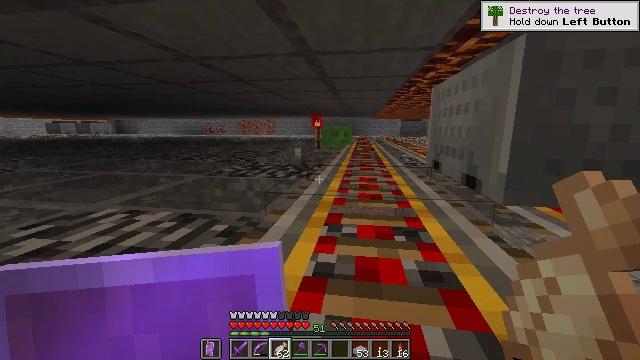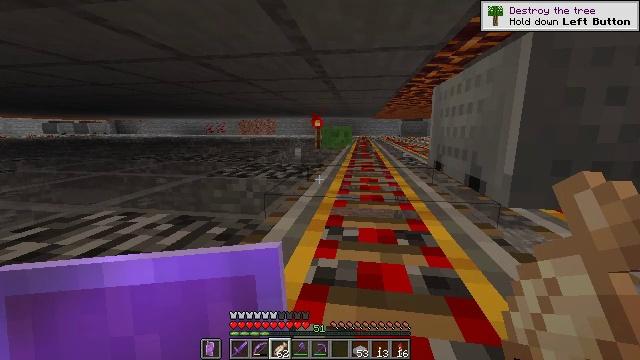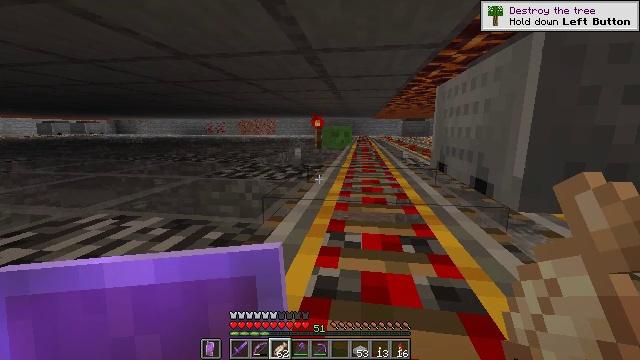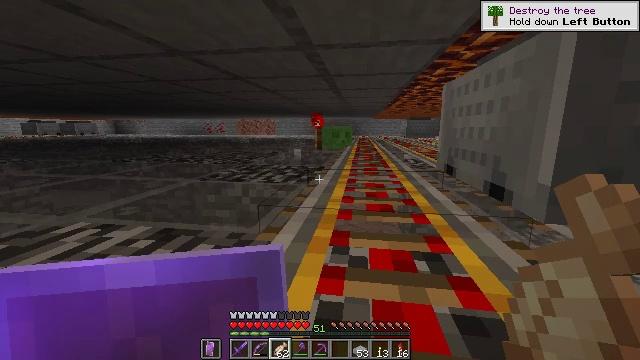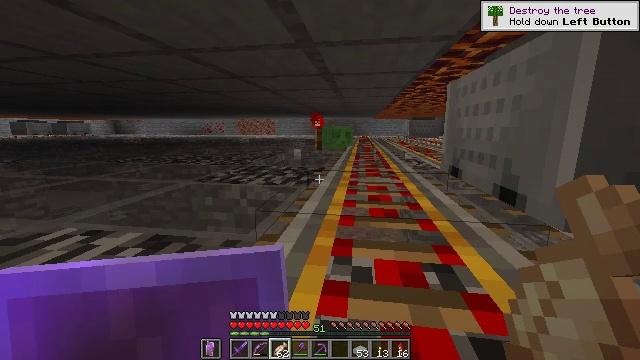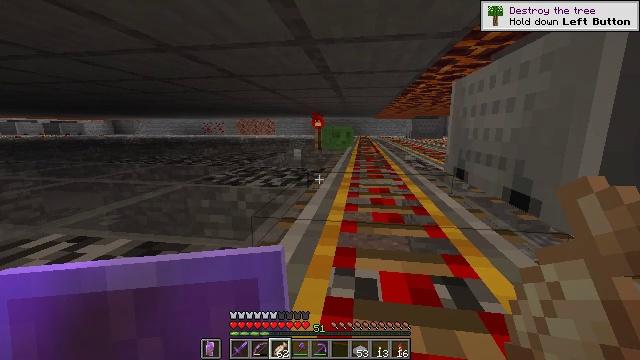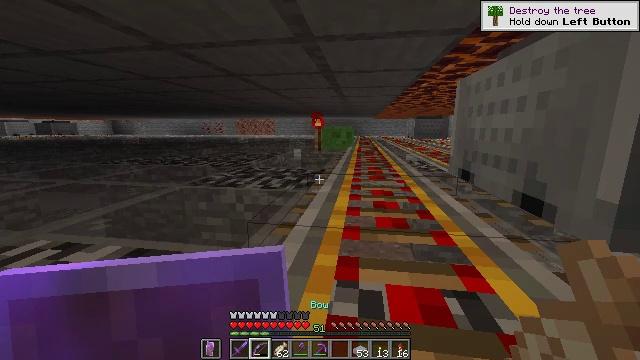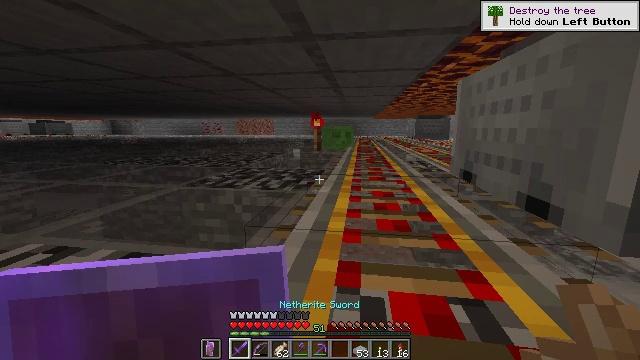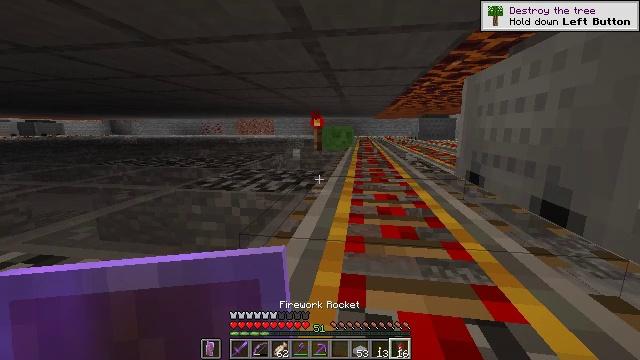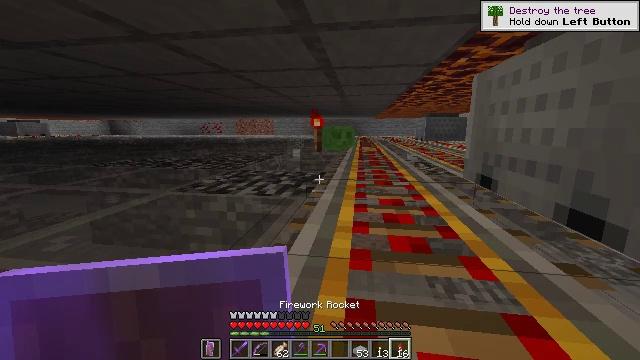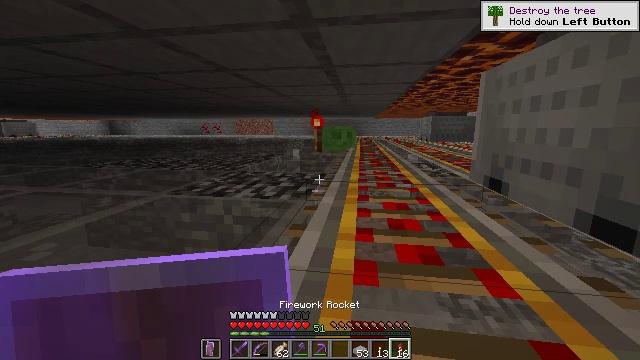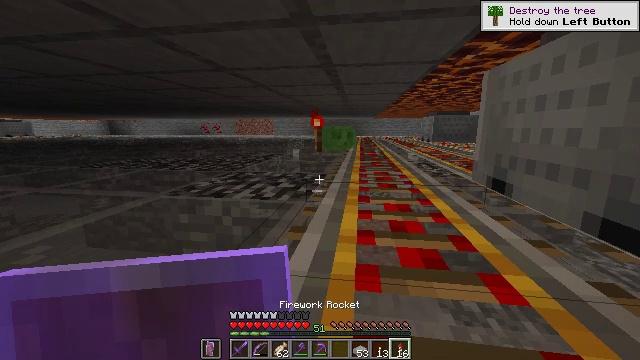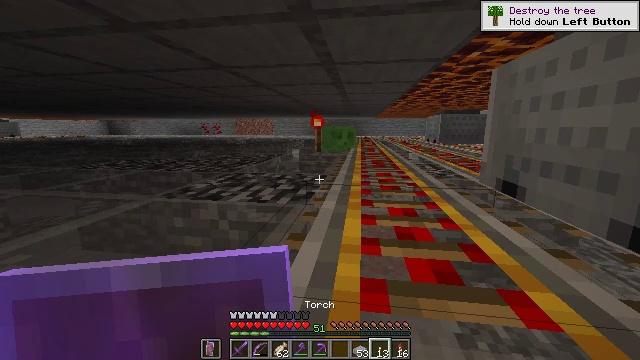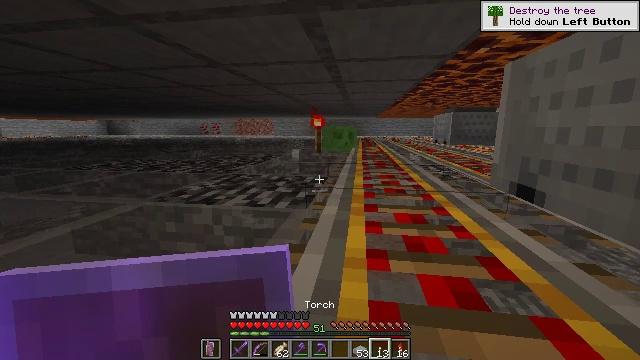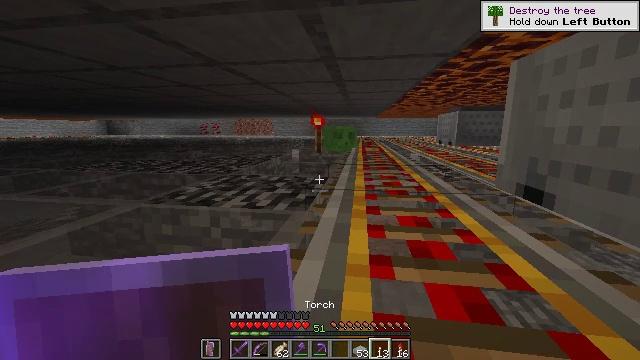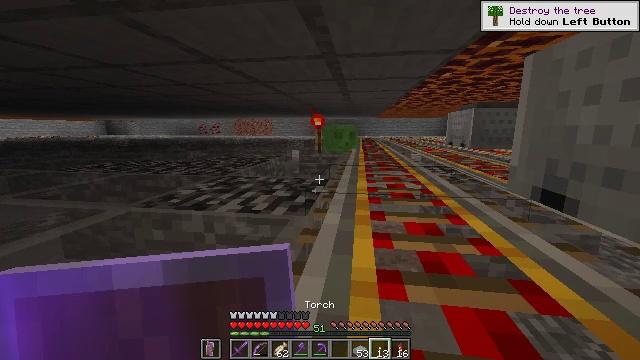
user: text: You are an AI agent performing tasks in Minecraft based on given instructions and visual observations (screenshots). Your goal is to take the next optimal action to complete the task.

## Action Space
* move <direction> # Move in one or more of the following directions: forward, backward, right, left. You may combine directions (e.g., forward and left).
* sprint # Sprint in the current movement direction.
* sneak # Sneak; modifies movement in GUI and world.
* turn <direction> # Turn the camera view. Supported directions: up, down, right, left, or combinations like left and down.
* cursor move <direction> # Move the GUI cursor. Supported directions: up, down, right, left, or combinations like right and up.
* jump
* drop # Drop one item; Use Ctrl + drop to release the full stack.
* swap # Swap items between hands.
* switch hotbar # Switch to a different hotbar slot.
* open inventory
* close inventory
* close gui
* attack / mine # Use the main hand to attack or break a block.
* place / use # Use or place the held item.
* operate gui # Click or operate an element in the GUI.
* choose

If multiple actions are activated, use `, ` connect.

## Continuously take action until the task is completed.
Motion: motion action
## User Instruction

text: Kill the slime.
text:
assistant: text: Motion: move forward
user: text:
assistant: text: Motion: move forward
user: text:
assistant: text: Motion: move forward
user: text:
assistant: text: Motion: move forward
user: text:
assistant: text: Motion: move forward
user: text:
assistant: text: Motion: move forward
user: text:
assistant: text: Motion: move forward
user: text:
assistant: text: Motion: move forward
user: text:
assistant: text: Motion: move forward
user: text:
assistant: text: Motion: move forward
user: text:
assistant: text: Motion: move forward
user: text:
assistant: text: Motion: move forward
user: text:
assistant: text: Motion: move forward
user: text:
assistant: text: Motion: move forward
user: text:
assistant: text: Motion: move forward
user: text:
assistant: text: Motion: move forward
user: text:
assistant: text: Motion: move forward
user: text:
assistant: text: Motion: move forward
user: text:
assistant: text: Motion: move forward
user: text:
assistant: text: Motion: move forward
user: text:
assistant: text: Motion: move forward
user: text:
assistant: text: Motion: move forward
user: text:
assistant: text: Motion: move forward
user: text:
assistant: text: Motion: move forward
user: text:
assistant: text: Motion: move forward
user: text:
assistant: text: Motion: move forward
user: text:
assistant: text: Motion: move forward
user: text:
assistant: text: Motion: move forward
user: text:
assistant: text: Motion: move forward
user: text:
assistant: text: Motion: move forward